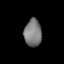
Tissue: lung
Cell type: Epithelial cells
Senescence score: 0.5832
Nuclear area (px): 465
Mean DAPI intensity: 122.671